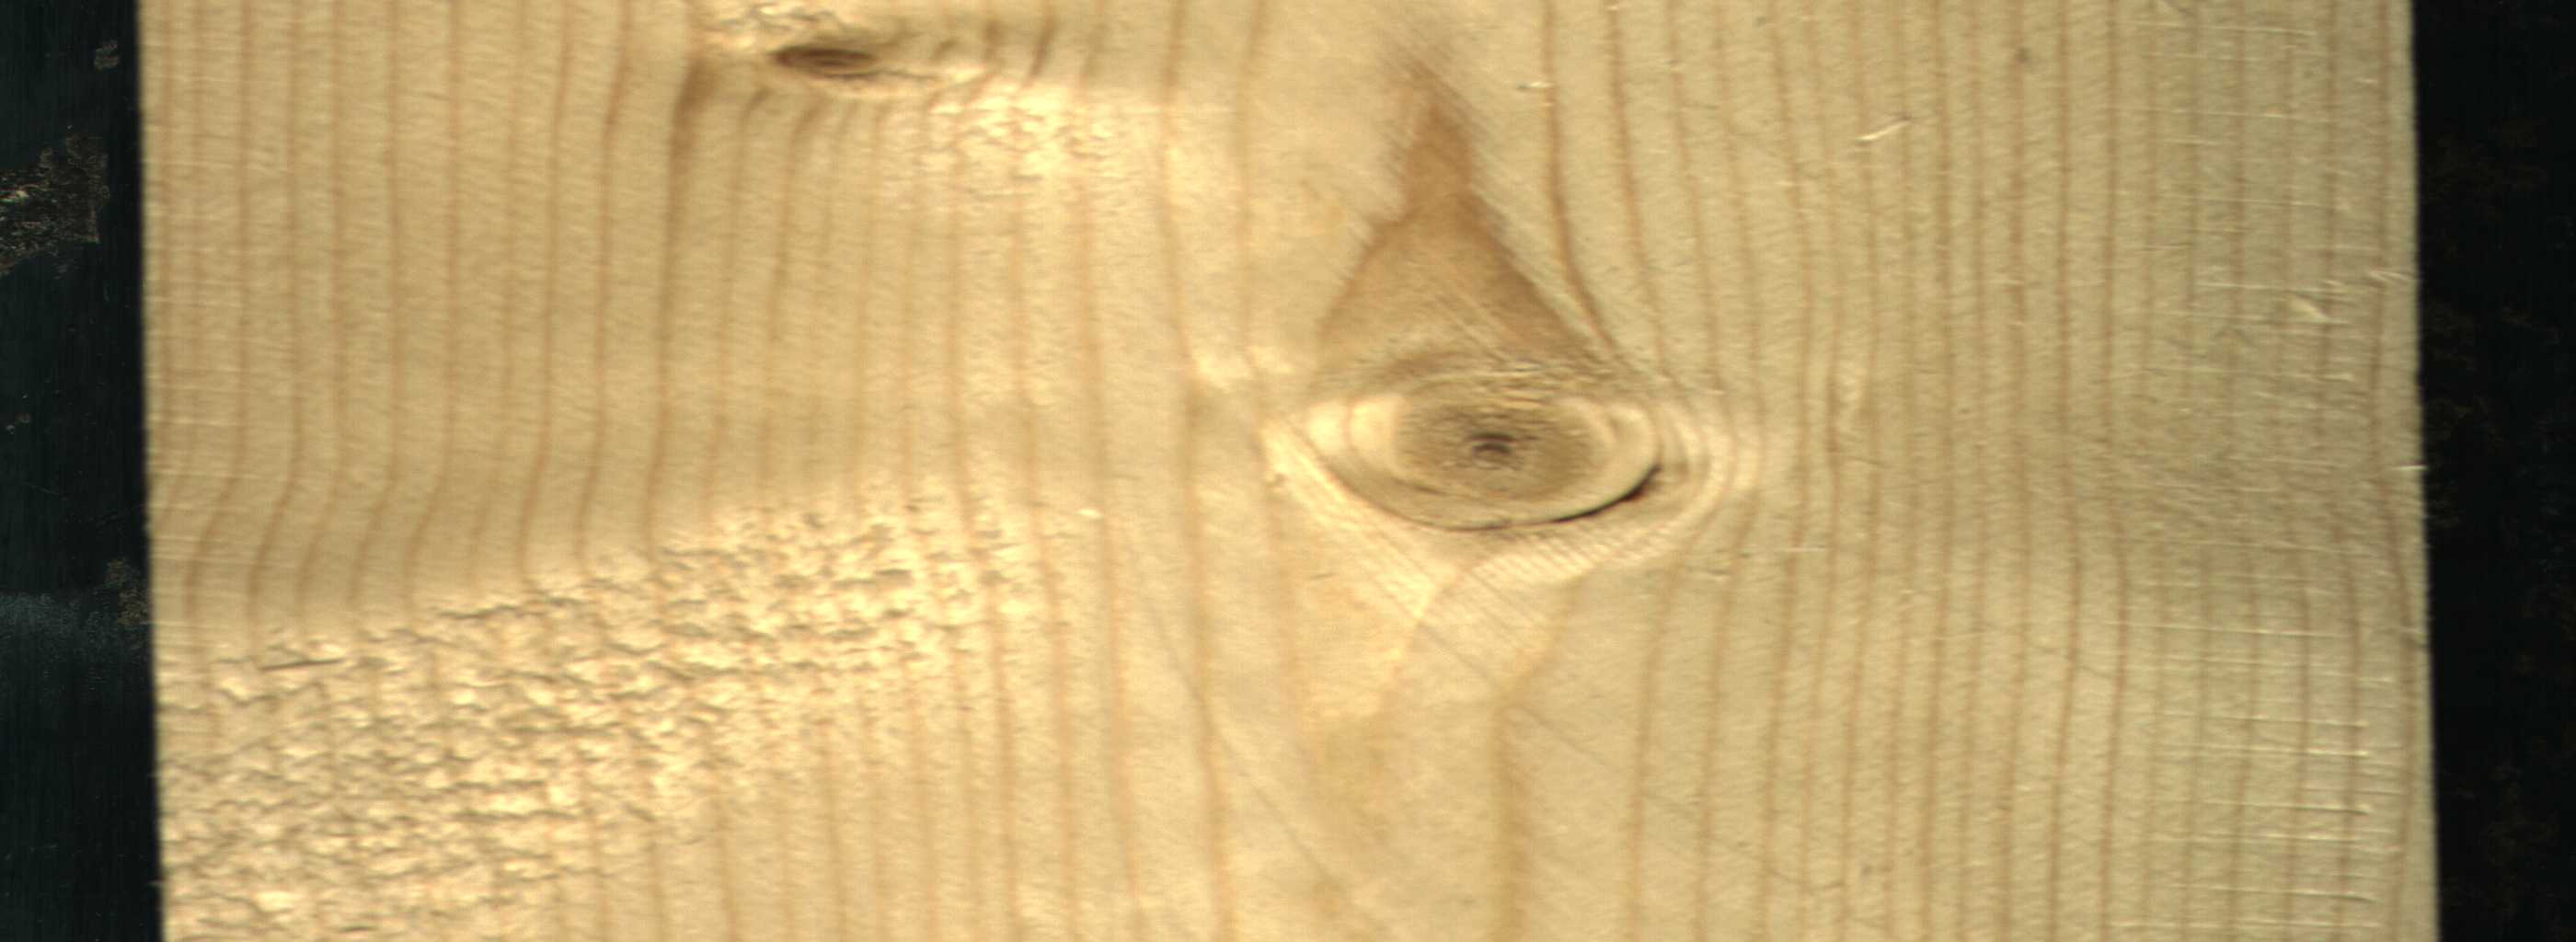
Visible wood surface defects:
Live_Knot
Live_Knot